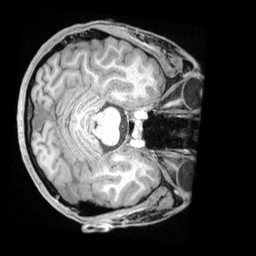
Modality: T1w
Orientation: axial
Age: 19
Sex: male
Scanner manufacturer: siemens
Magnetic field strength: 3 T
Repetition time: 1.68 s
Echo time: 0.00188 s